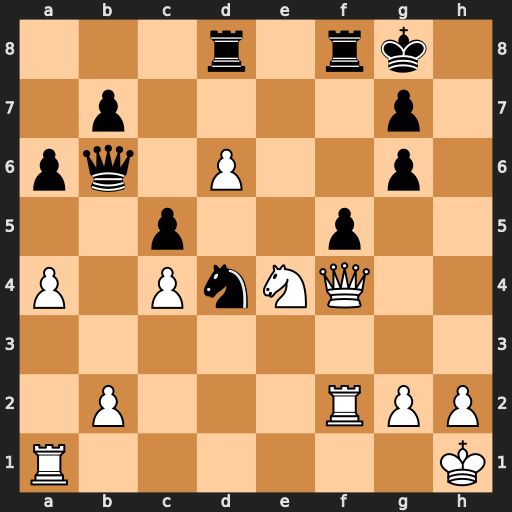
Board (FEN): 3r1rk1/1p4p1/pq1P2p1/2p2p2/P1PnNQ2/8/1P3RPP/R6K
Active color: w
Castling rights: -
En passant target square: -
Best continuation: Ng5 Ne6 Nxe6